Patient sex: F
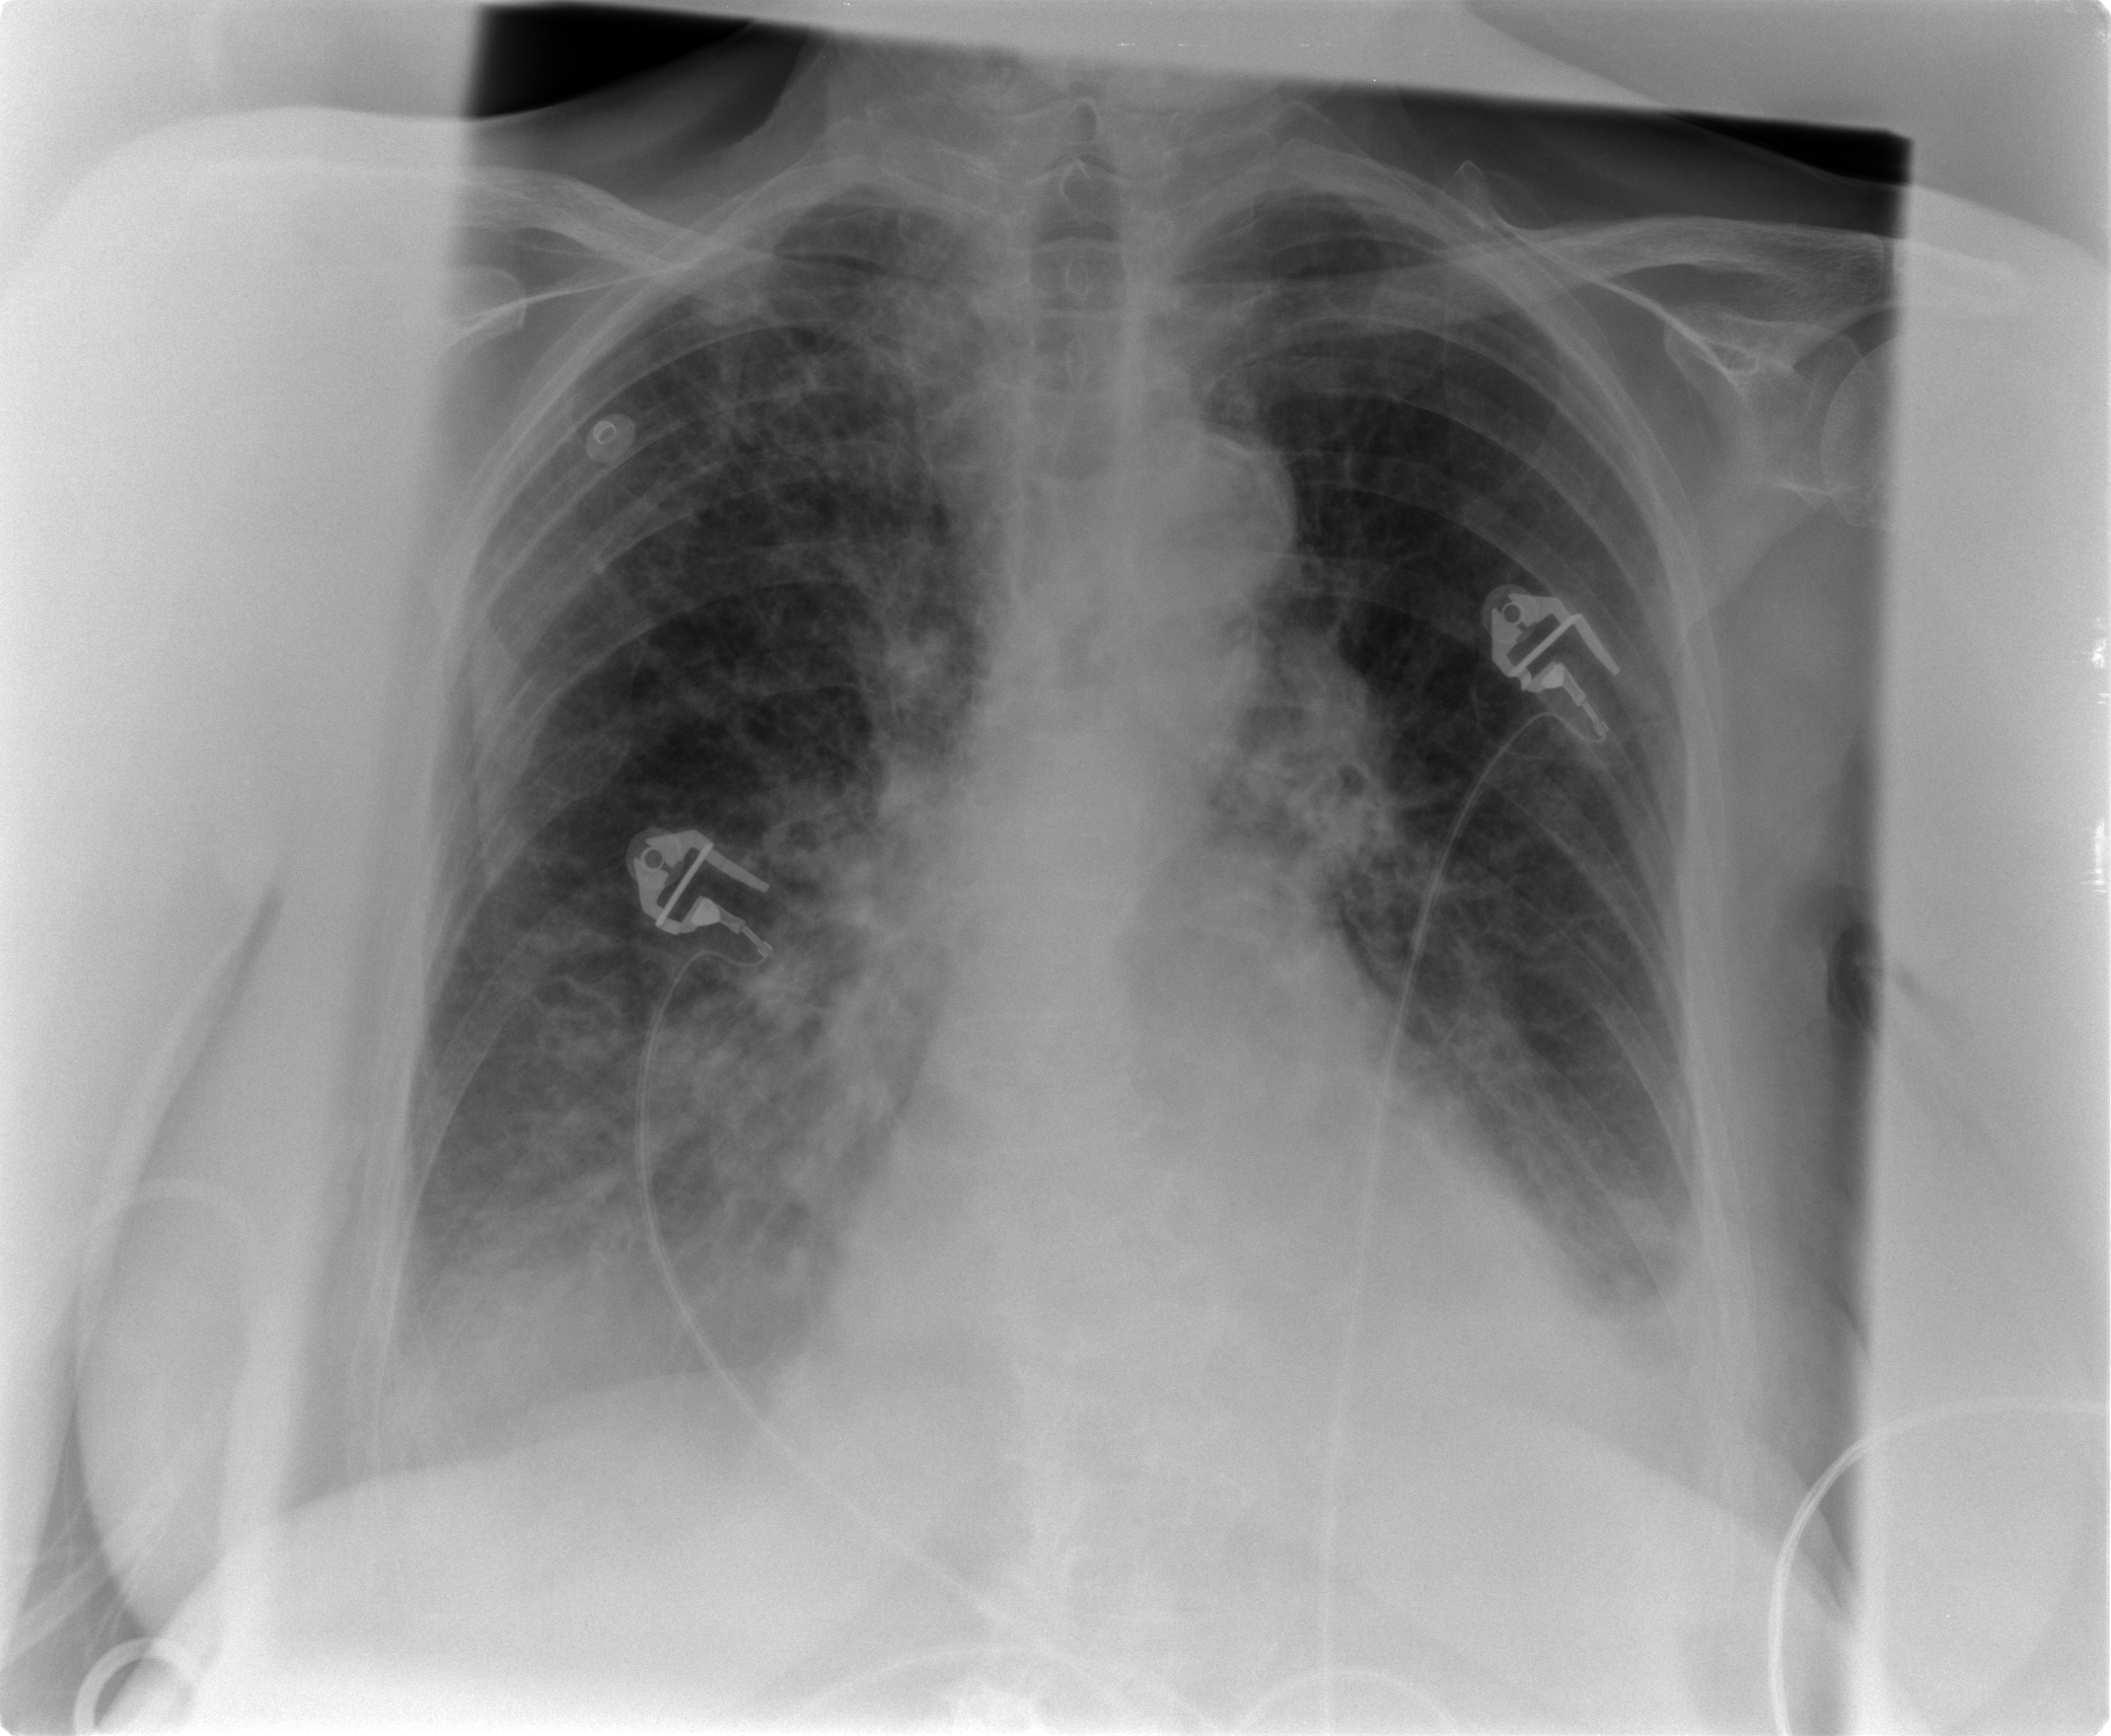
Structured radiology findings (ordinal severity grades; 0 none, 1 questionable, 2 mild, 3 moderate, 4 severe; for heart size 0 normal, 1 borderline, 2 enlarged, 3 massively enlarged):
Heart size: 2
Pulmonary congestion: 2
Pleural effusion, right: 1
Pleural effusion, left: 2
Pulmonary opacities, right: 2
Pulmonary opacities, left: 0
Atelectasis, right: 2
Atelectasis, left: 2